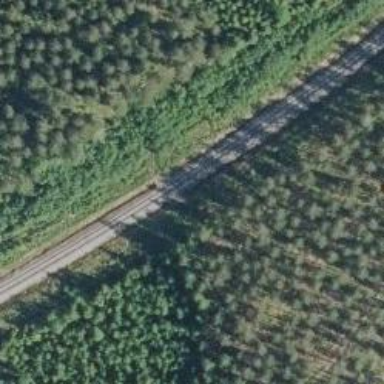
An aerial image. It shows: Abandoned road.